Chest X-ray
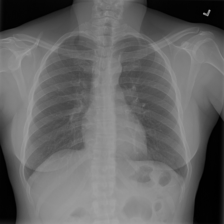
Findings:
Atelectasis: negative
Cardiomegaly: negative
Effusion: negative
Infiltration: negative
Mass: negative
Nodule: negative
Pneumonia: negative
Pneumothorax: negative
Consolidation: negative
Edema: negative
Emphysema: negative
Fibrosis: negative
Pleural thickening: negative
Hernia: negative